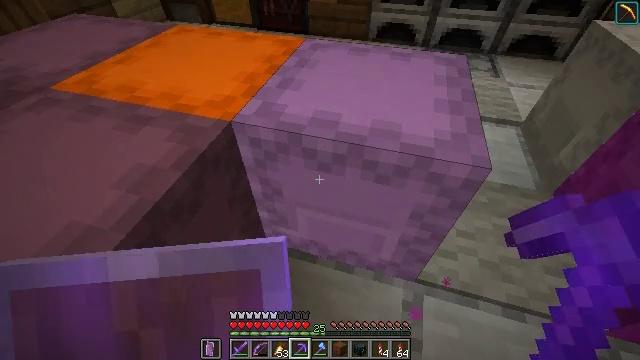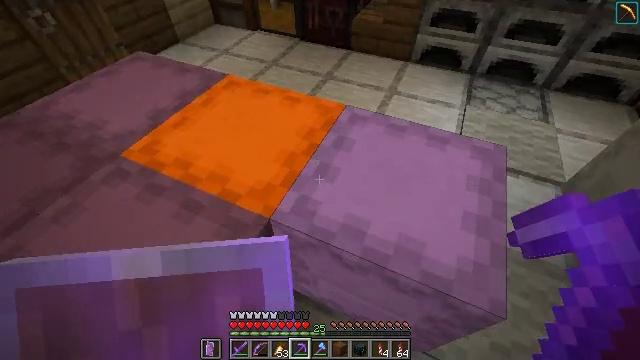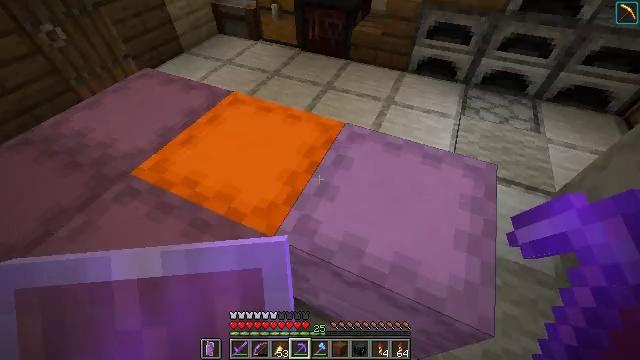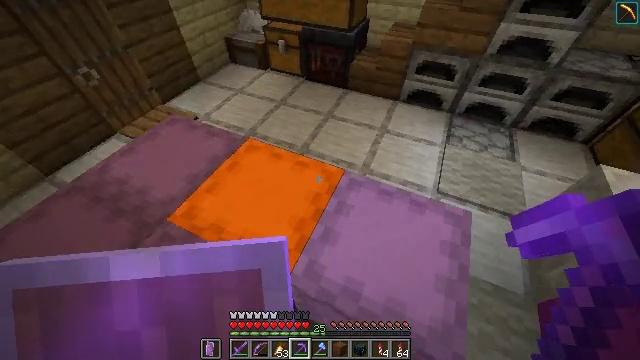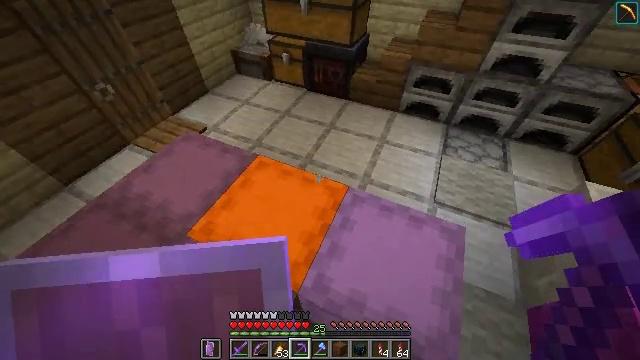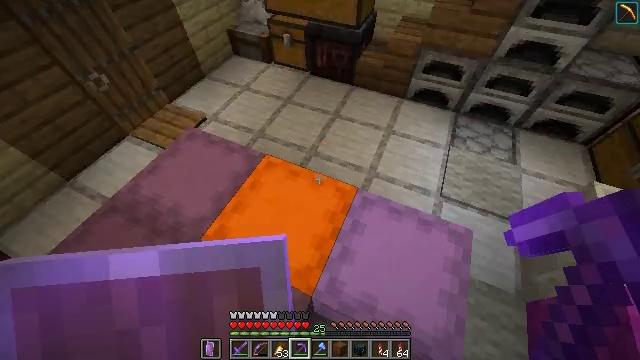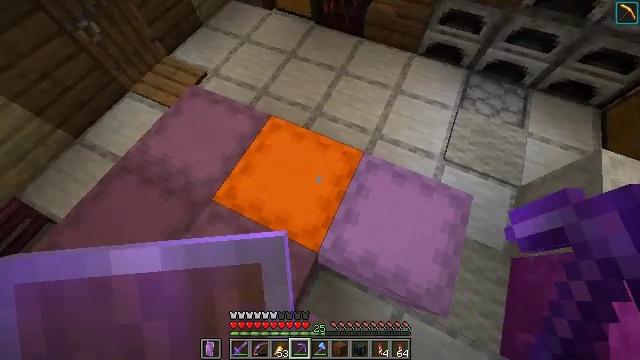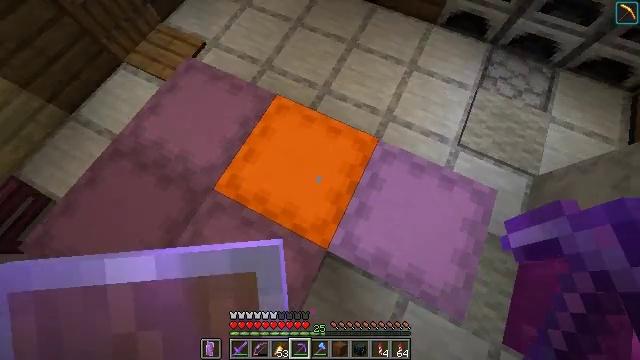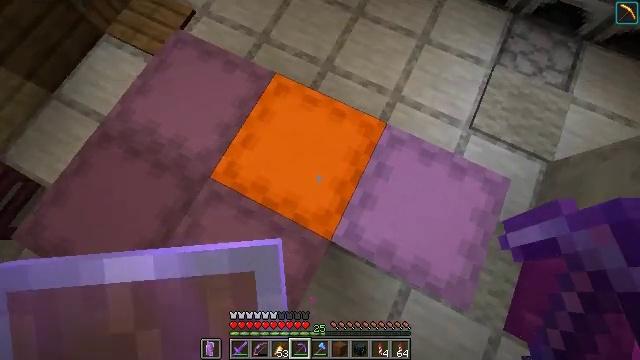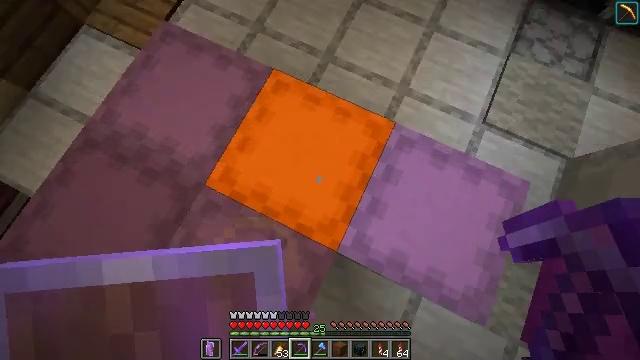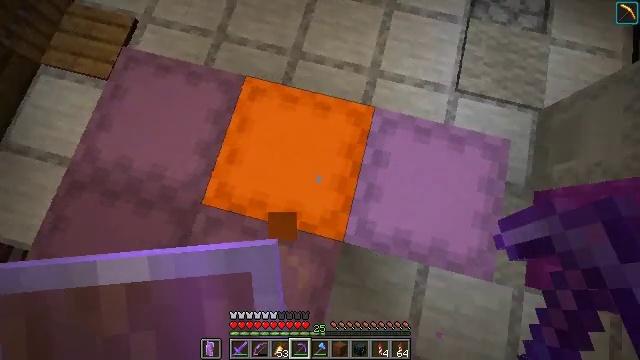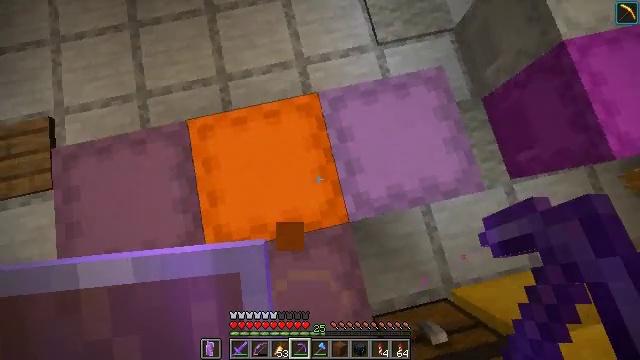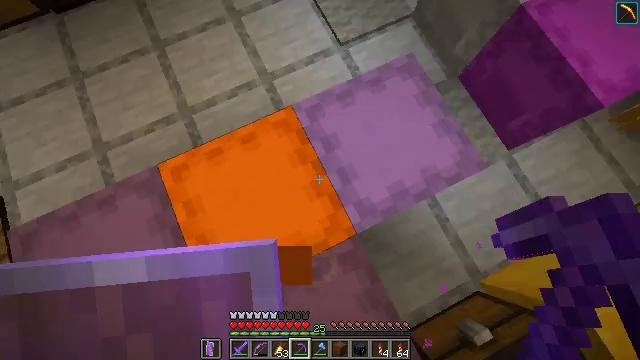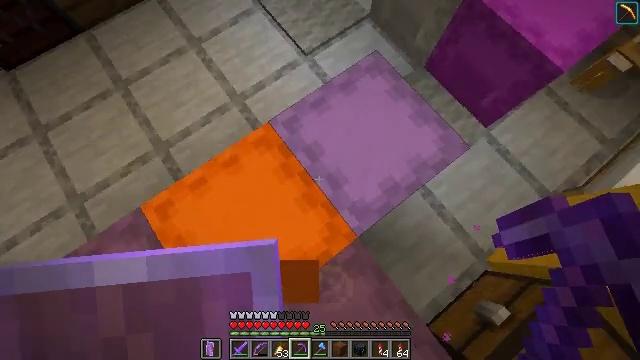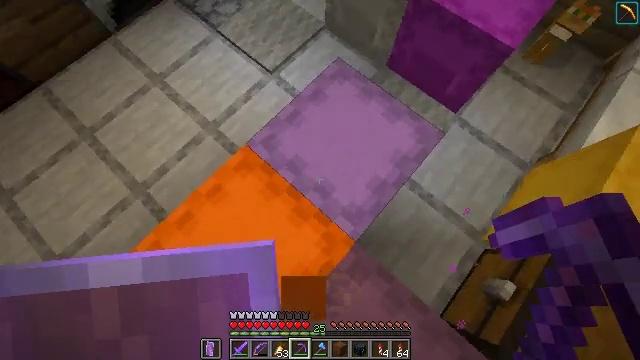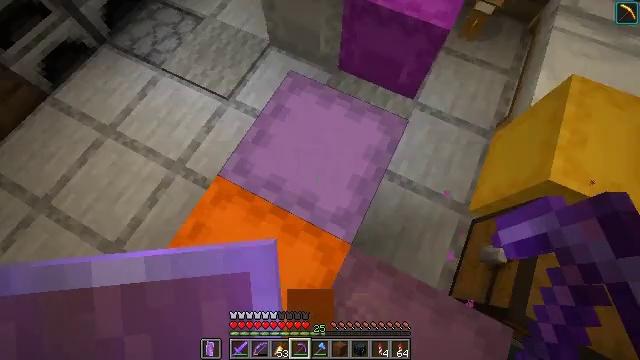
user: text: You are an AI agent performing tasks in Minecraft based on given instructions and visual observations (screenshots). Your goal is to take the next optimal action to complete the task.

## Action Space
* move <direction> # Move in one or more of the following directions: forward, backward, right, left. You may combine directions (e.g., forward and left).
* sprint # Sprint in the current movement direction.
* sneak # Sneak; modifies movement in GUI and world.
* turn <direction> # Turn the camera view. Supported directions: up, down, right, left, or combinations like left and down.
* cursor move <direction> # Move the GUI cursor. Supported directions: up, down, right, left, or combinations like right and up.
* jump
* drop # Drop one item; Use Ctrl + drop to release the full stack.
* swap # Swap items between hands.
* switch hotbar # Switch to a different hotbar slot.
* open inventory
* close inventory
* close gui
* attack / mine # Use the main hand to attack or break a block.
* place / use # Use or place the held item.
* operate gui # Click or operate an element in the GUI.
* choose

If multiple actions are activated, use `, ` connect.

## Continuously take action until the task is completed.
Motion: motion action
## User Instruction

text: Combine dirt and gravel to make coarse dirt.
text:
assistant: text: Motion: move forward, sprint, turn left and down, jump
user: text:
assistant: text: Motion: move forward, sprint, jump
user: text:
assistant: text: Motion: move forward, sprint, jump
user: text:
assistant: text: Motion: move forward, sprint, jump
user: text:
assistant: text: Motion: move forward, sprint, turn down, jump
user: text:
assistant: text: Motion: move forward, sprint, turn left and down
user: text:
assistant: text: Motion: sprint, turn left and down
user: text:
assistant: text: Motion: turn down
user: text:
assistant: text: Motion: turn down
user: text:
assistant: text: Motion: turn right and down
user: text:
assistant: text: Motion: turn right and down
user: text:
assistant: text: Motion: turn right and up
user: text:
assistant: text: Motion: turn right and up
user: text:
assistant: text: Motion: turn right and up
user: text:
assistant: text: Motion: turn right and up
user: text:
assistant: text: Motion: turn right and up
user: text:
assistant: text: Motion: turn right and up
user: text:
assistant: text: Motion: turn up
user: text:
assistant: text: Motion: no_op
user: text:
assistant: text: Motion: use / place
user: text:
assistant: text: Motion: use / place
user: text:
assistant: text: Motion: use / place
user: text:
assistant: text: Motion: no_op
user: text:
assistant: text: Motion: no_op
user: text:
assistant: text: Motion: open gui
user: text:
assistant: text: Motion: no_op
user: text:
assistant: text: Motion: no_op
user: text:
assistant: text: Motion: no_op
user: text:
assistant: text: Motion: no_op
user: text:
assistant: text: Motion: no_op